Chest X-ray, PA view. Patient: 28 years old, sex F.
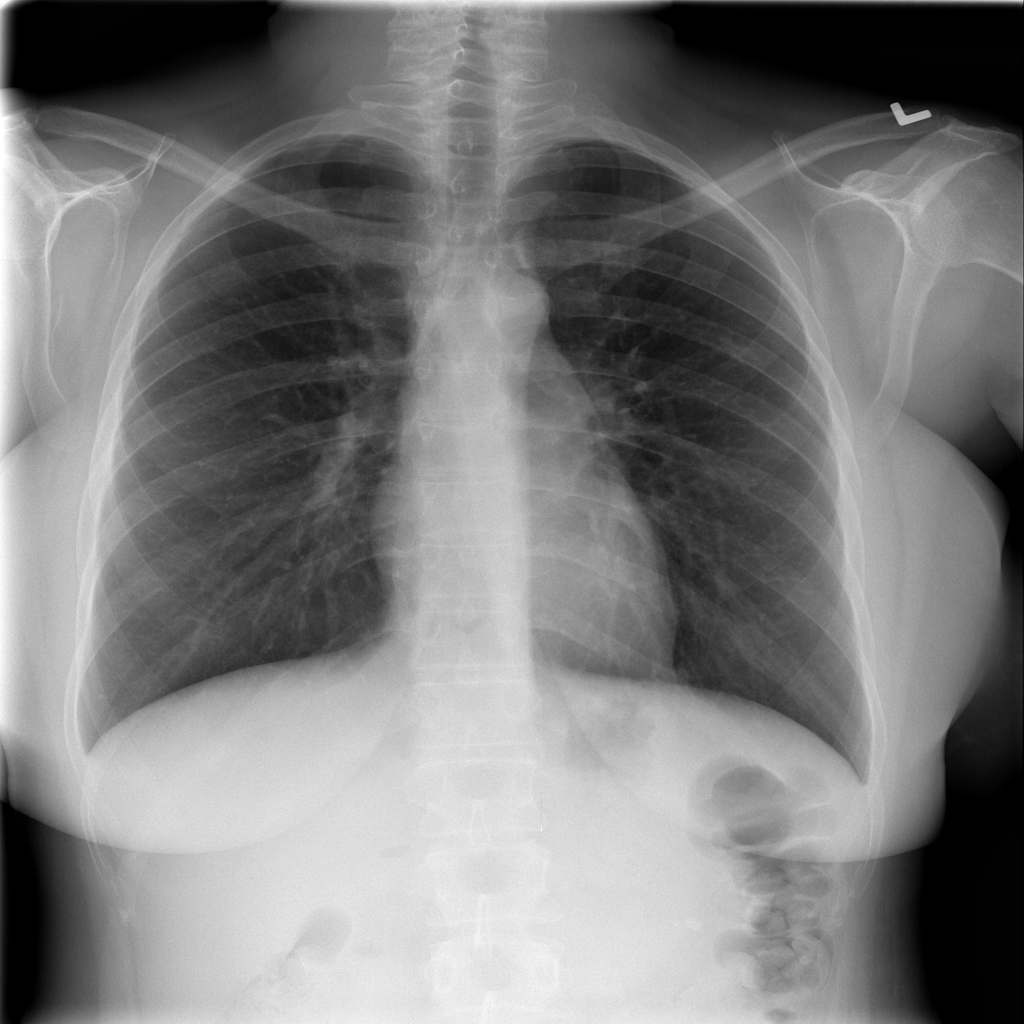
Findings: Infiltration